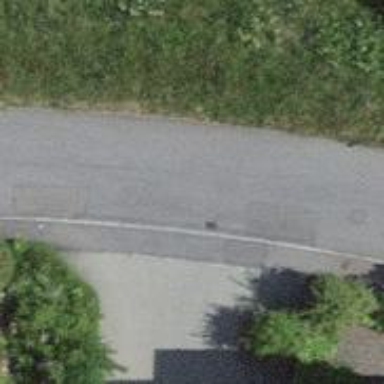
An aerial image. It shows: Driveway leading to service road.